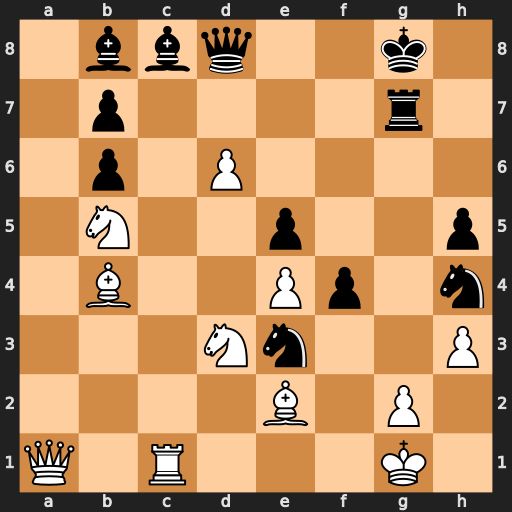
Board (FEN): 1bbq2k1/1p4r1/1p1P4/1N2p2p/1B2Pp1n/3Nn2P/4B1P1/Q1R3K1
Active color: w
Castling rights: -
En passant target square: -
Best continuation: Qxe5 Rxg2+ Kh1 Ng6 Qxh5